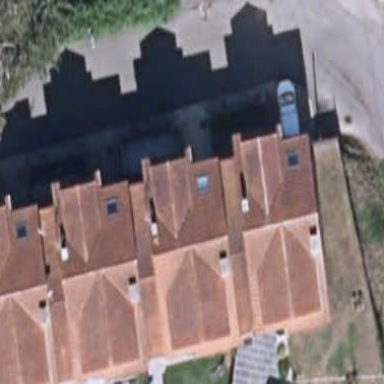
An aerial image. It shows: Simple and straightforward house.